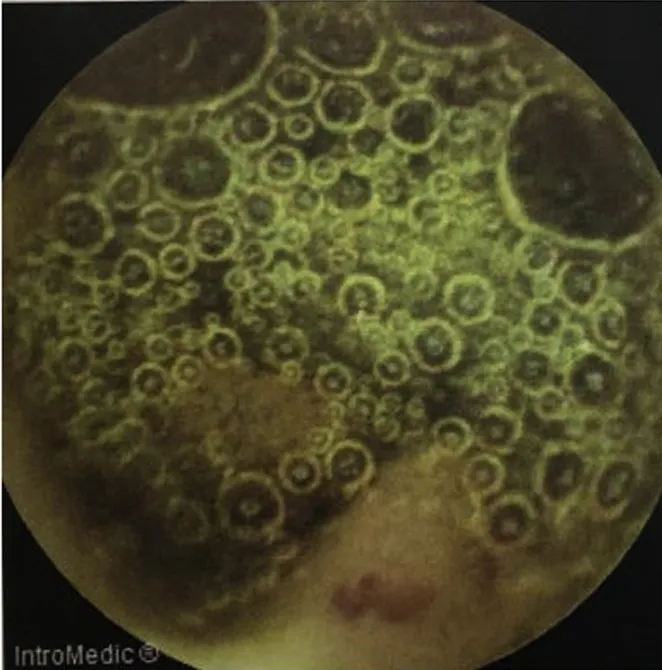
Still image from Video Capsule Endoscopy showing a small telangiectasia over the proximal part of small bowel.
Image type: endoscopy (airway_endoscopy)